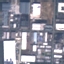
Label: Industrial